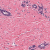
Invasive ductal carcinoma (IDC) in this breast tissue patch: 0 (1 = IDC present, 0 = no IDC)